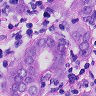
Metastatic tissue present: yes